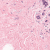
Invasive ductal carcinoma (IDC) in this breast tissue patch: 0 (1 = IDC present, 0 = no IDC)